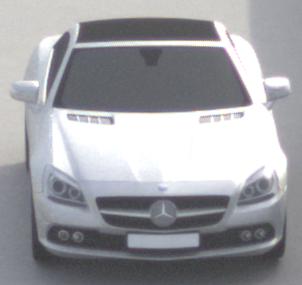
Make: Mercedes-Benz
Model: SLK 200
Detailed model: SLK-Class (172)
Model produced from: 2011/03
Model produced until: 2015/04
Doors: 2
Color: white
Road condition: dry road
Daytime: morning or afternoon
Contrast: high contrast